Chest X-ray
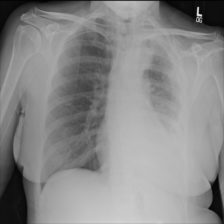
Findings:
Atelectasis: negative
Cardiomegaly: negative
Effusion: negative
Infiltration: negative
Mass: positive
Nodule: negative
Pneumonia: negative
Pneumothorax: negative
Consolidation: negative
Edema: negative
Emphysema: negative
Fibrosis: negative
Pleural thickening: negative
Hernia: negative